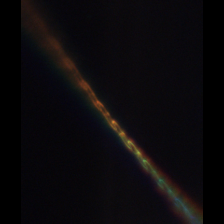
Taxon: Psuedo-nitzschia
Group: Diatoms